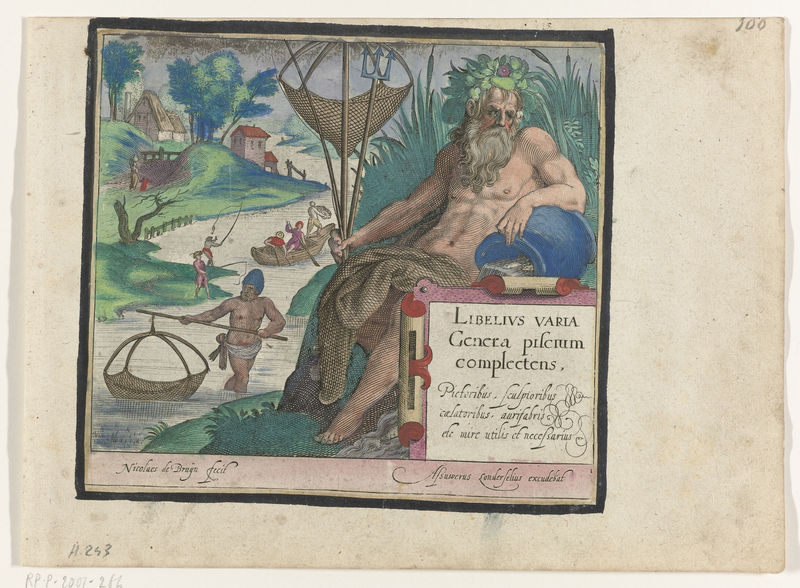
Titel: Titelprent met titel en riviergod met drietand en visnet in landschap met vissers
Künstler: Nicolaes de Bruyn
Standort: Amsterdam
Institution: Rijksmuseum
Schlagwörter: blau, gott, mann, nackt, umhang, badende, bäume, fluss, grün, landschaft, teich, ufer, gras, haus, bart, bibel, häuser, hügel, schilf, krone, boot, boote, frucht, vase, schrift, fischer, netze, körbe, dorf, könig, alter, angel, rolle, zeus, bacchus, ackerbau, netz, fische, angler, angeln, fischen, fischernetz, neptun, poseidon, staudamm